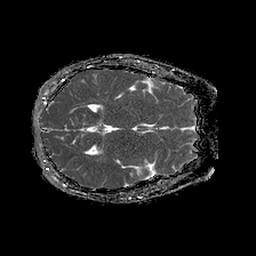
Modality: ADC
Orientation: axial
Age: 37
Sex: female
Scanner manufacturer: philips
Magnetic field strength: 1.5 T
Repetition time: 4.6 s
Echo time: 0.08631 s